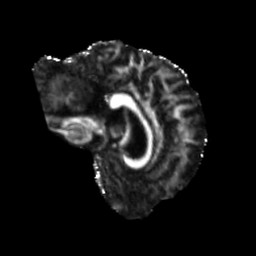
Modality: FA
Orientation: sagittal
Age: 44
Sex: female
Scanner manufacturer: siemens
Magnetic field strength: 3 T
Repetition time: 5.47 s
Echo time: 0.0854 s